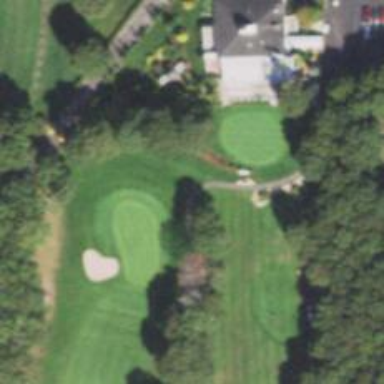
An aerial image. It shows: Pathway for golfing.